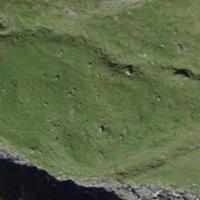
EUNIS habitat code: 23
Species observed at this site:
Silene acaulis
Phoenicurus ochruros
Gymnadenia conopsea